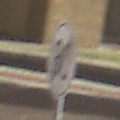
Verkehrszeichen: EndeGeschwindigkeit80
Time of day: MorningAfternoon
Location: Outdoor (Urban)
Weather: PartlyCloudy
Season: NotSpecified
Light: Natural